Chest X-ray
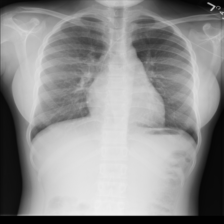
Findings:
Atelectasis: negative
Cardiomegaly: positive
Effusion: negative
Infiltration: positive
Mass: negative
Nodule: negative
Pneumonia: negative
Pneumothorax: negative
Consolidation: negative
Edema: positive
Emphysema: negative
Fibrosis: negative
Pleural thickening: negative
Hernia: negative